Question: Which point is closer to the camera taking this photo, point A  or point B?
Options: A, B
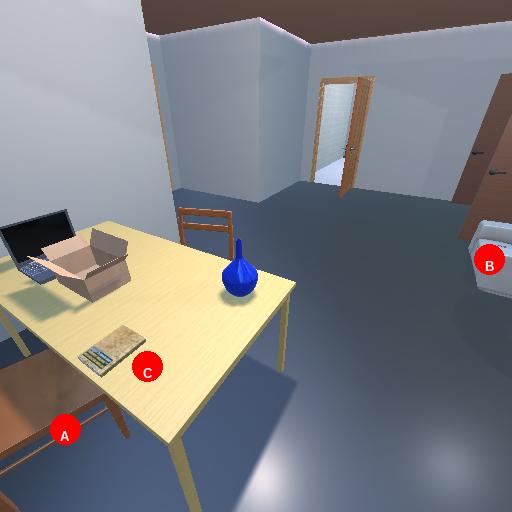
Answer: A